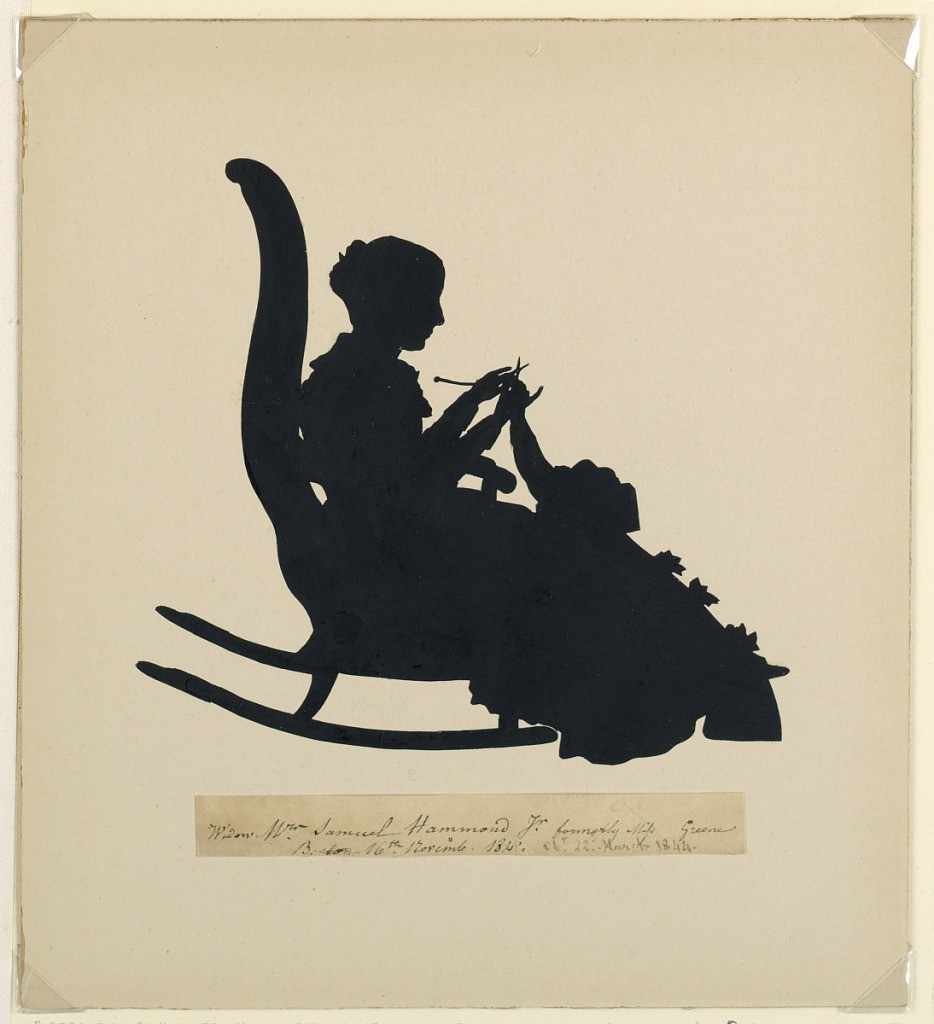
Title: Portrait in Silhouette
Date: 1839-1849
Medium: Scissor-cut black paper on white paper
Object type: Silhouette
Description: Seated full-length figure, facing right, of a woman in a rocking chair, knitting.